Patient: sex M, age 56
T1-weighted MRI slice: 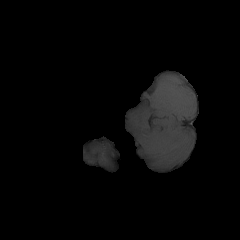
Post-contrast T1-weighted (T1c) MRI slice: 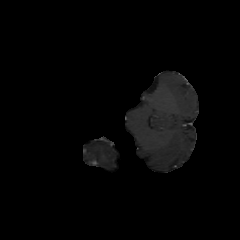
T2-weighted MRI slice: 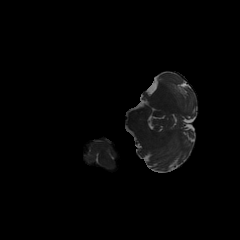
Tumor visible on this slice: no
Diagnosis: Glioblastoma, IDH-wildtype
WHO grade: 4